【题型】选择题　【知识点】立体几何　【难度】medium
已知正三棱锥 \(A-BCD\) 的所有顶点均在球 \(O\) 的球面上，\(BC=3\)，侧棱 \(AB=2\sqrt{3}\)，点 \(E\) 在线段 \(BD\) 上，且 \(DE=2BE\)。过点 \(E\) 作球 \(O\) 的截面，则所得截面面积的取值范围是（）

A. \([2\pi,4\pi]\) \quad B. \(\left[\dfrac{5\pi}{4},4\pi\right]\) \quad C. \(\left[\dfrac{9\pi}{4},4\pi\right]\) \quad D. \(\left[\dfrac{11\pi}{4},4\pi\right]\)
【解答】
【答案】A

【知识点】球的截面的性质及计算

【分析】过点 \(E\) 作球 \(O\) 的截面，当截面与 \(OE\) 垂直时，截面的面积最小；当截面过球心时，截面面积最大，进而利用图形求解即可。

【详解】如图：设 \(\triangle BCD\) 的中心为 \(O_1\)，球 \(O\) 的半径为 \(R\)，连接 \(AO_1\)，则点 \(O\) 在 \(AO_1\) 上，连接 \(O_1D, OD, O_1E, OE\)。

因为三棱锥 \(A-BCD\) 为正三棱锥，且 \(BC=3\)，\(AB=2\sqrt{3}\)，

所以 \(O_1D = 3 \times \sin60^\circ \times \dfrac{2}{3} = \sqrt{3}\)，\(AO_1 = \sqrt{AD^2 - DO_1^2} = \sqrt{12-3} = 3\)，

在 \(\text{Rt}\triangle OO_1D\) 中，\(OD^2 = OO_1^2 + O_1D^2\)，即 \(R^2 = (3-R)^2 + 3\)，

解得 \(R=2\)，

因为 \(DE=2BE\)，所以 \(DE=2\)，

在 \(\triangle DEO_1\) 中，由余弦定理可得 \(O_1E = \sqrt{3+4-2\times\sqrt{3}\times2\times\cos30^\circ}=1\)，

\(OE = \sqrt{O_1E^2 + OO_1^2} = \sqrt{1+1} = \sqrt{2}\)，

过点 \(E\) 作球的截面，当截面与 \(OE\) 垂直时，截面的面积最小，

此时截面的半径为 \(\sqrt{2^2 - (\sqrt{2})^2} = \sqrt{2}\)，则截面面积为 \(2\pi\)，

当截面过球心时，截面面积最大，最大面积为 \(4\pi\)。

故选：A.

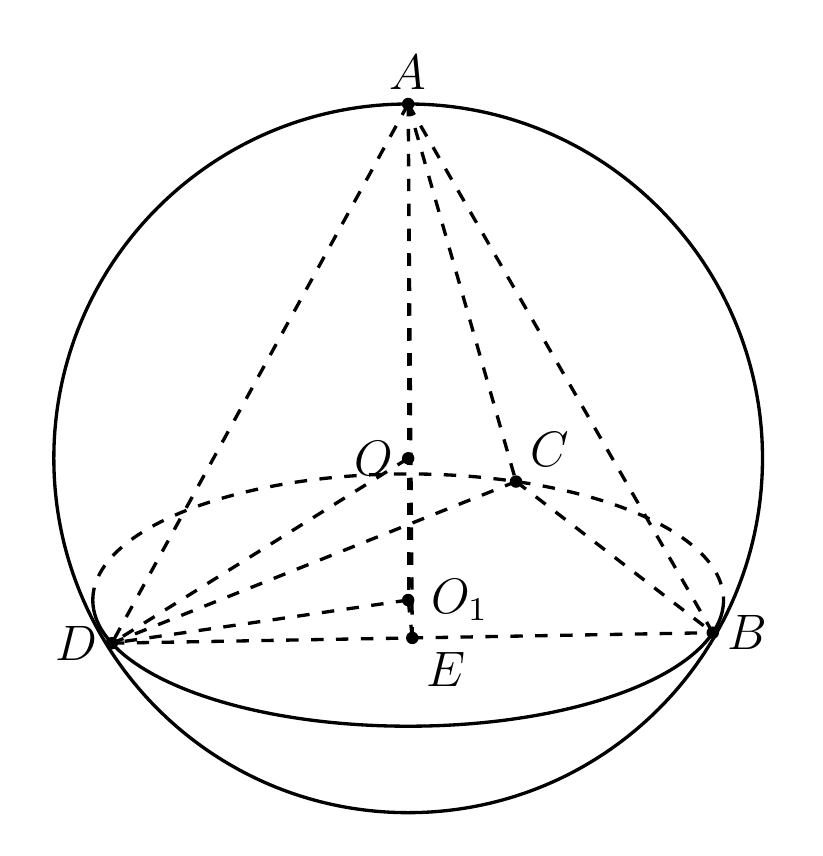